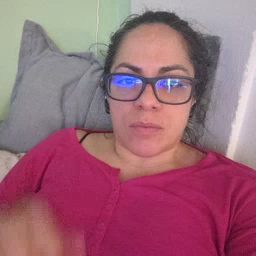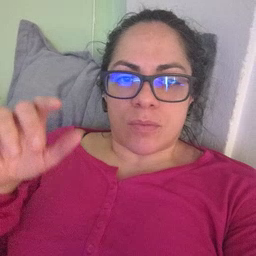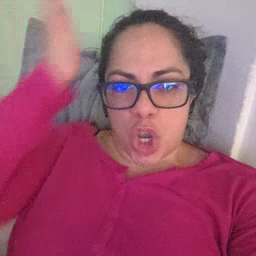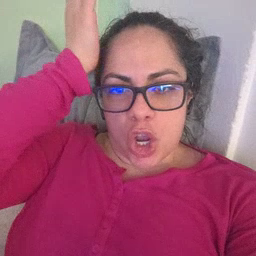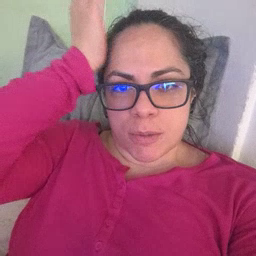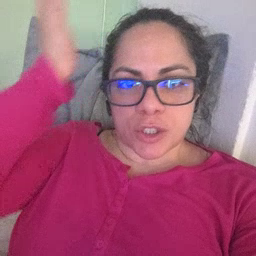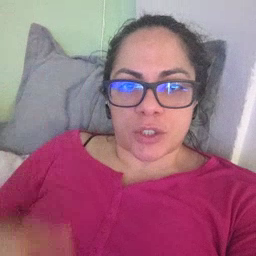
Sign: garbage